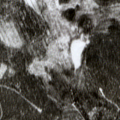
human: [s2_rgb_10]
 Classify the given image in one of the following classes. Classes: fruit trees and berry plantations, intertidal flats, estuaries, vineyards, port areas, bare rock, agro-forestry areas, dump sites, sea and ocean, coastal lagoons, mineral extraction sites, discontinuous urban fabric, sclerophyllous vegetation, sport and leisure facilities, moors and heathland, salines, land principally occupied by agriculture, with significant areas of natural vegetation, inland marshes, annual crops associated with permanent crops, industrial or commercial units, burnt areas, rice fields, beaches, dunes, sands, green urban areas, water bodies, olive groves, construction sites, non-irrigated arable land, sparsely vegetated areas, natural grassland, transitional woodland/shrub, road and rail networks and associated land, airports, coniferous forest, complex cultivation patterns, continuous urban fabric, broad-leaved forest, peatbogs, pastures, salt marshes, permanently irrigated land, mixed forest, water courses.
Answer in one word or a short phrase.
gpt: coniferous forest, mixed forest, transitional woodland/shrub